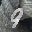
Label: 9